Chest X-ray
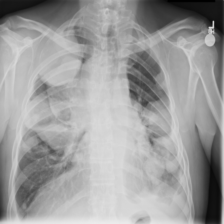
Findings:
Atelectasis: negative
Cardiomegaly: negative
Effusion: negative
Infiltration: negative
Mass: positive
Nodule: negative
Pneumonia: negative
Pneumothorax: negative
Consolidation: negative
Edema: negative
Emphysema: negative
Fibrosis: negative
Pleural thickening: negative
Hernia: negative